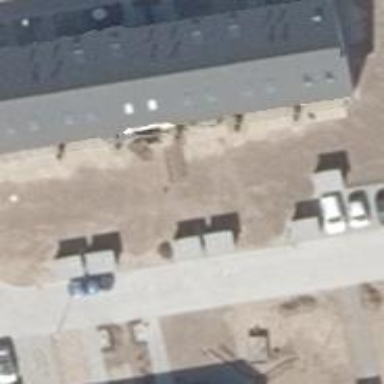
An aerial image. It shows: Terrace building with gabled roof.